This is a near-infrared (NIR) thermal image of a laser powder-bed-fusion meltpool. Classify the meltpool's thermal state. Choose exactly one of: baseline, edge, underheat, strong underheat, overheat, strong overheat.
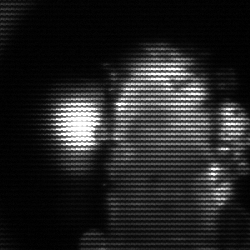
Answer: strong underheat